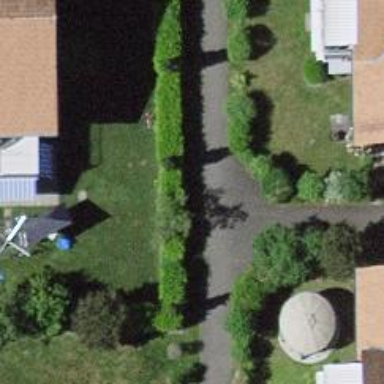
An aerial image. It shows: Path with paving stones surface with 30% coverage.